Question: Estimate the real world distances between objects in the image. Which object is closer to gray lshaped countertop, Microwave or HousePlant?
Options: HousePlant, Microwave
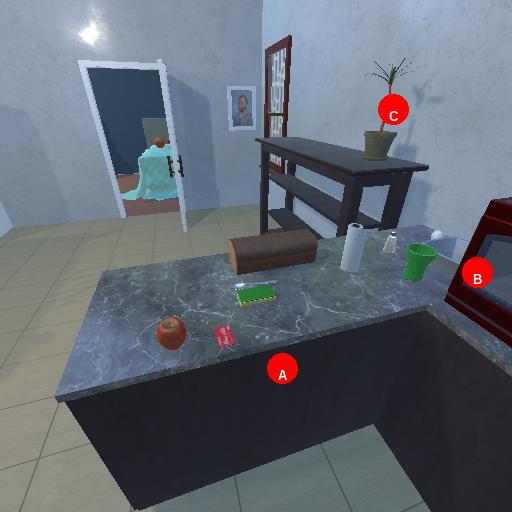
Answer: HousePlant